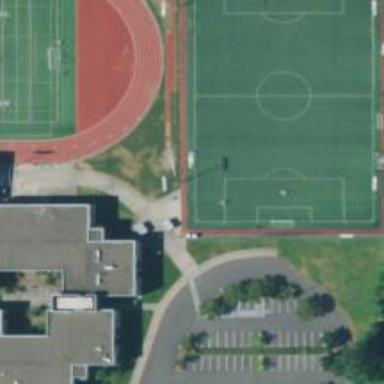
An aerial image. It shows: Sports center with focus on soccer.